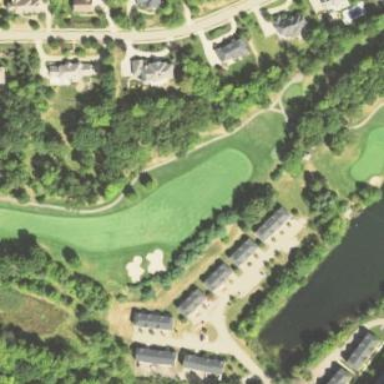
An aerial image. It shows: Scenic golf fairway.